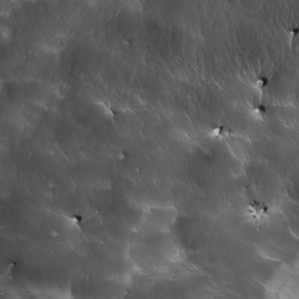
Label: non_frost